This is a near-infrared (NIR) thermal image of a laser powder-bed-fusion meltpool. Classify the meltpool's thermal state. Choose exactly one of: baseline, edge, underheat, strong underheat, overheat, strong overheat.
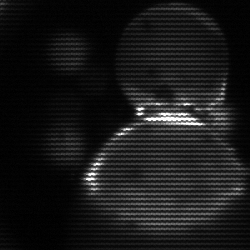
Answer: edge